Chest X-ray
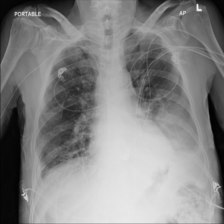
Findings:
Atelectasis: negative
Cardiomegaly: negative
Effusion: negative
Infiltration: negative
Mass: negative
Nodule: negative
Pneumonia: negative
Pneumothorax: negative
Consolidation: negative
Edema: negative
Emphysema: negative
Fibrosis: negative
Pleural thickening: negative
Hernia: negative